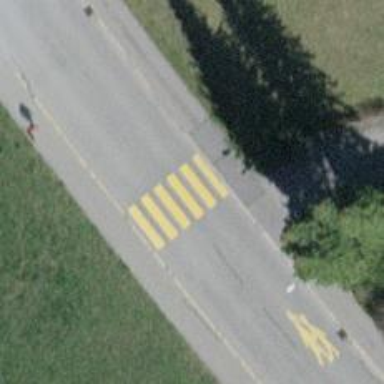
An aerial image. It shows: Uncontrolled road crossing.